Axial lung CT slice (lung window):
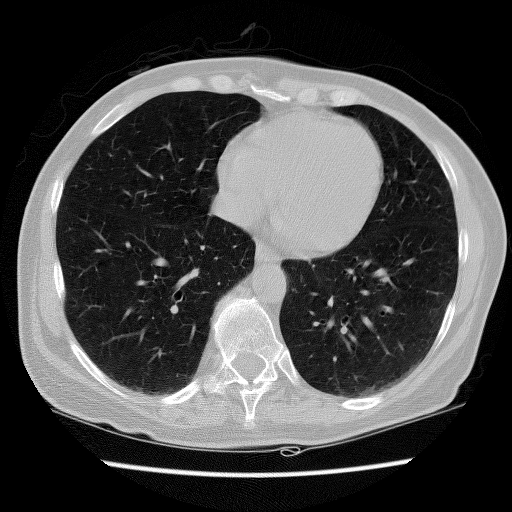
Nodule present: no